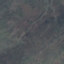
Label: HerbaceousVegetation